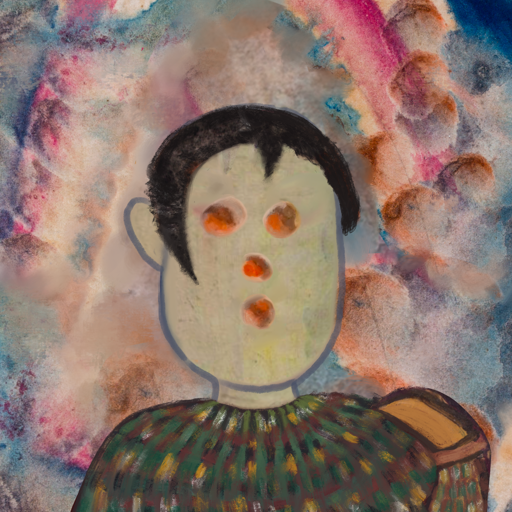
Background: Rupkatha, Head And Neck Front: Hill_Girl, Face Front: Rupkatha, Bust: After_Raid, Hair Front: Roy_Bahadur, Head Accessory: Blank, Second Necklace: Blank, Necklace: Blank, Baby: Blank